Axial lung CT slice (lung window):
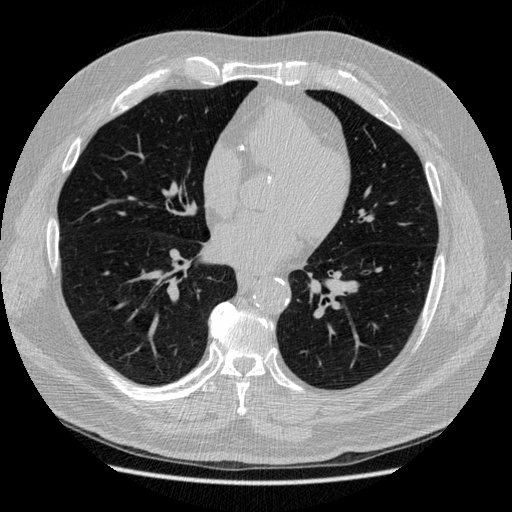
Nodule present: no